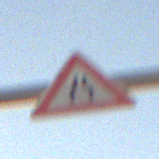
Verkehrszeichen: VerengteFahrbahn
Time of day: SunriseSunset
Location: Outdoor (Nature)
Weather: PartlyCloudy
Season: NotSpecified
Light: Natural